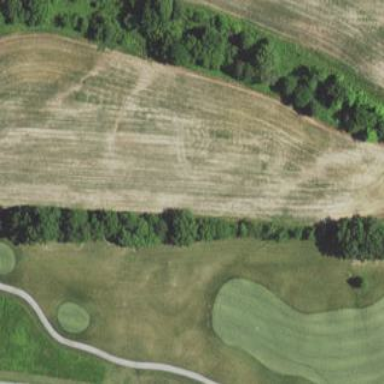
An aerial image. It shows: Golf rough area.